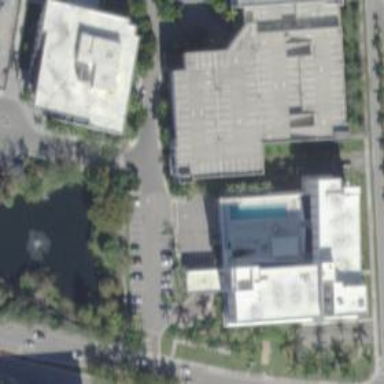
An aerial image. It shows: Hotel building.